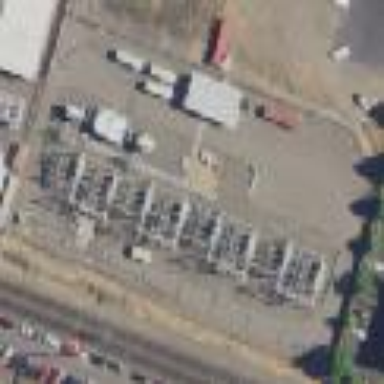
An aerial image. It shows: Power substation.